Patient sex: M
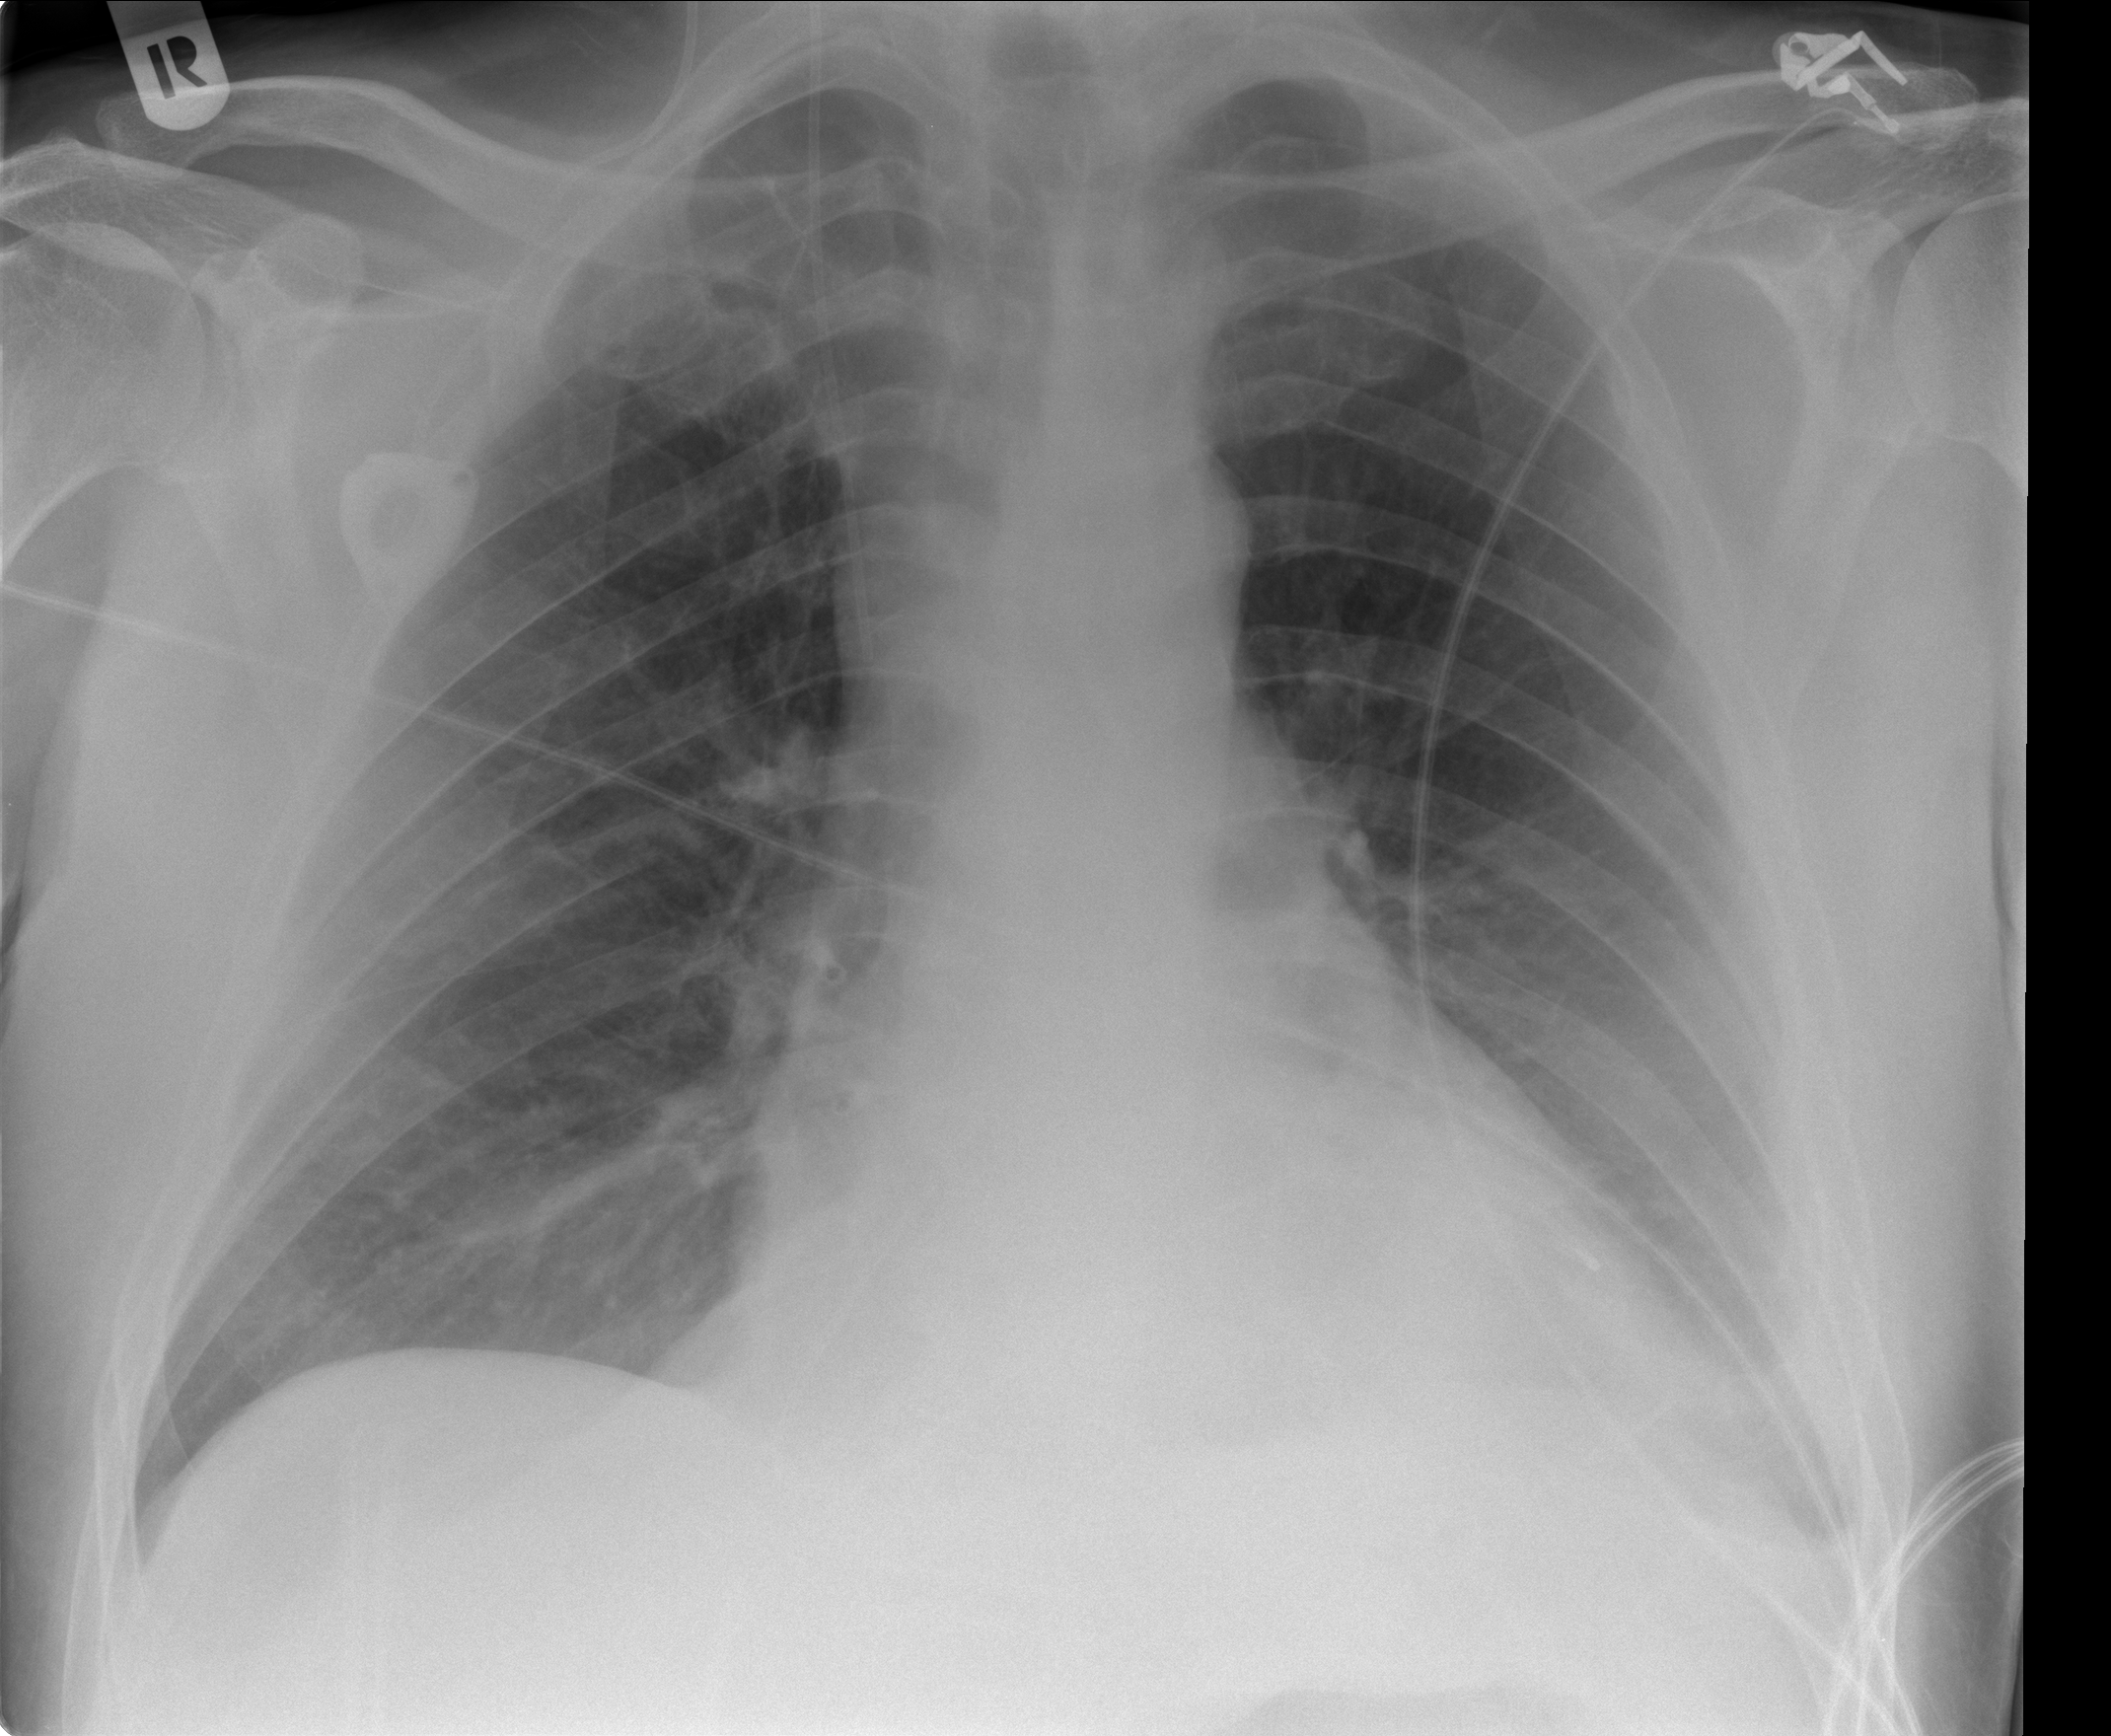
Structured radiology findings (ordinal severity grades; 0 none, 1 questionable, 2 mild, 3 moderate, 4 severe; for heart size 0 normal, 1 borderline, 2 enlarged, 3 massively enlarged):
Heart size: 0
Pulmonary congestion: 0
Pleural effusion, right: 0
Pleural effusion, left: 1
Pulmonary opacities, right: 0
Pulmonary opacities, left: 0
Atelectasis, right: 0
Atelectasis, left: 1